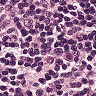
Metastatic tissue present: no